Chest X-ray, AP view. Patient: 71 years old, sex M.
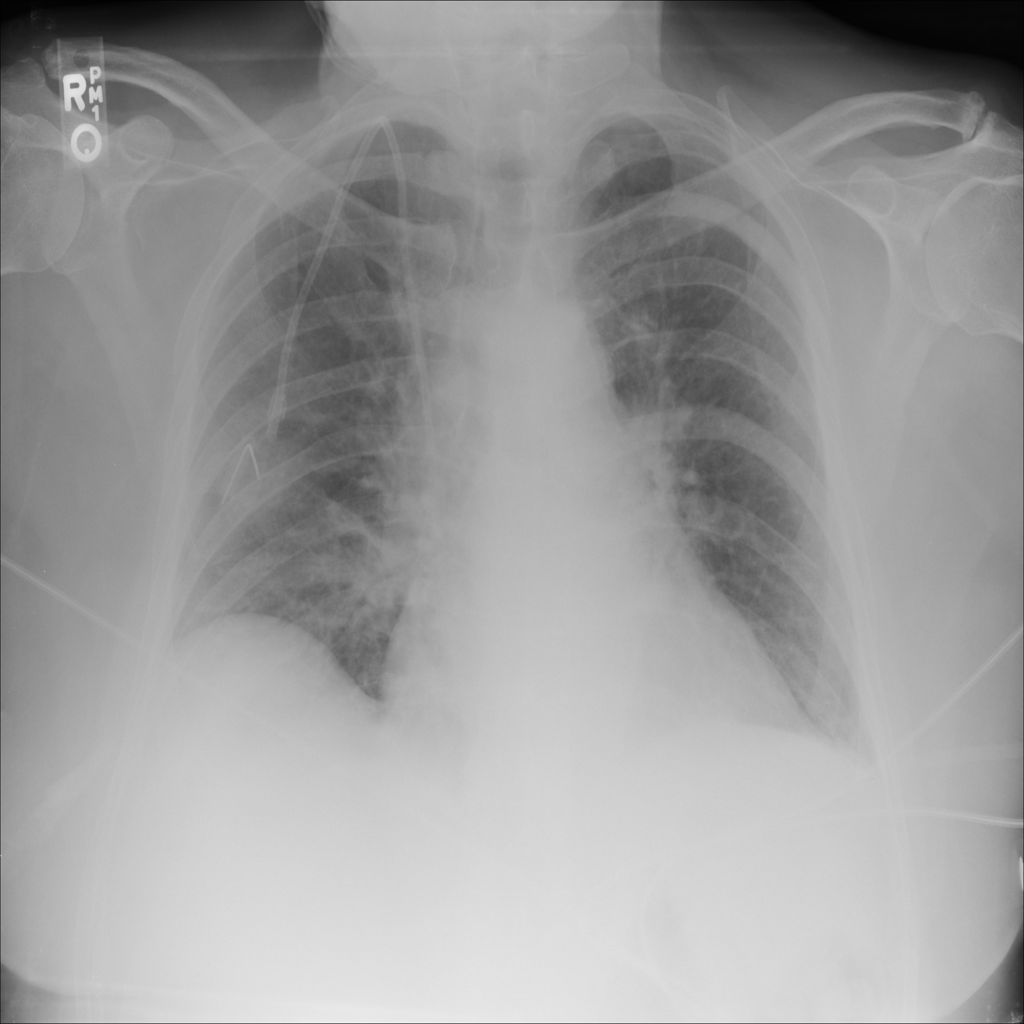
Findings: No Finding